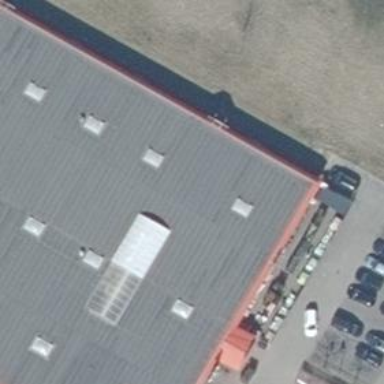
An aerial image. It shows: Variety store.